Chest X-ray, PA view. Patient: 55 years old, sex M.
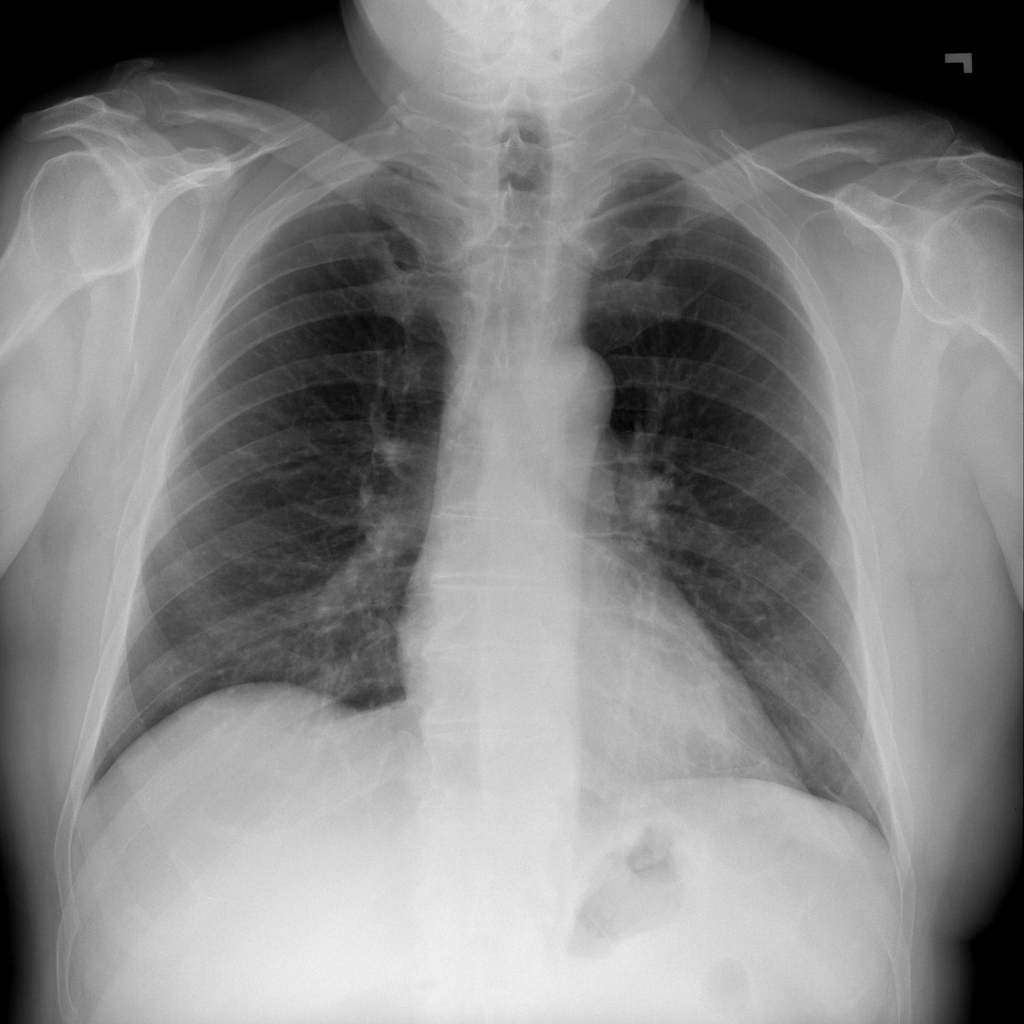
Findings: No Finding